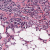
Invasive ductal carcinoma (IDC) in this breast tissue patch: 1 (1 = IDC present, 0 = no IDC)